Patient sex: F
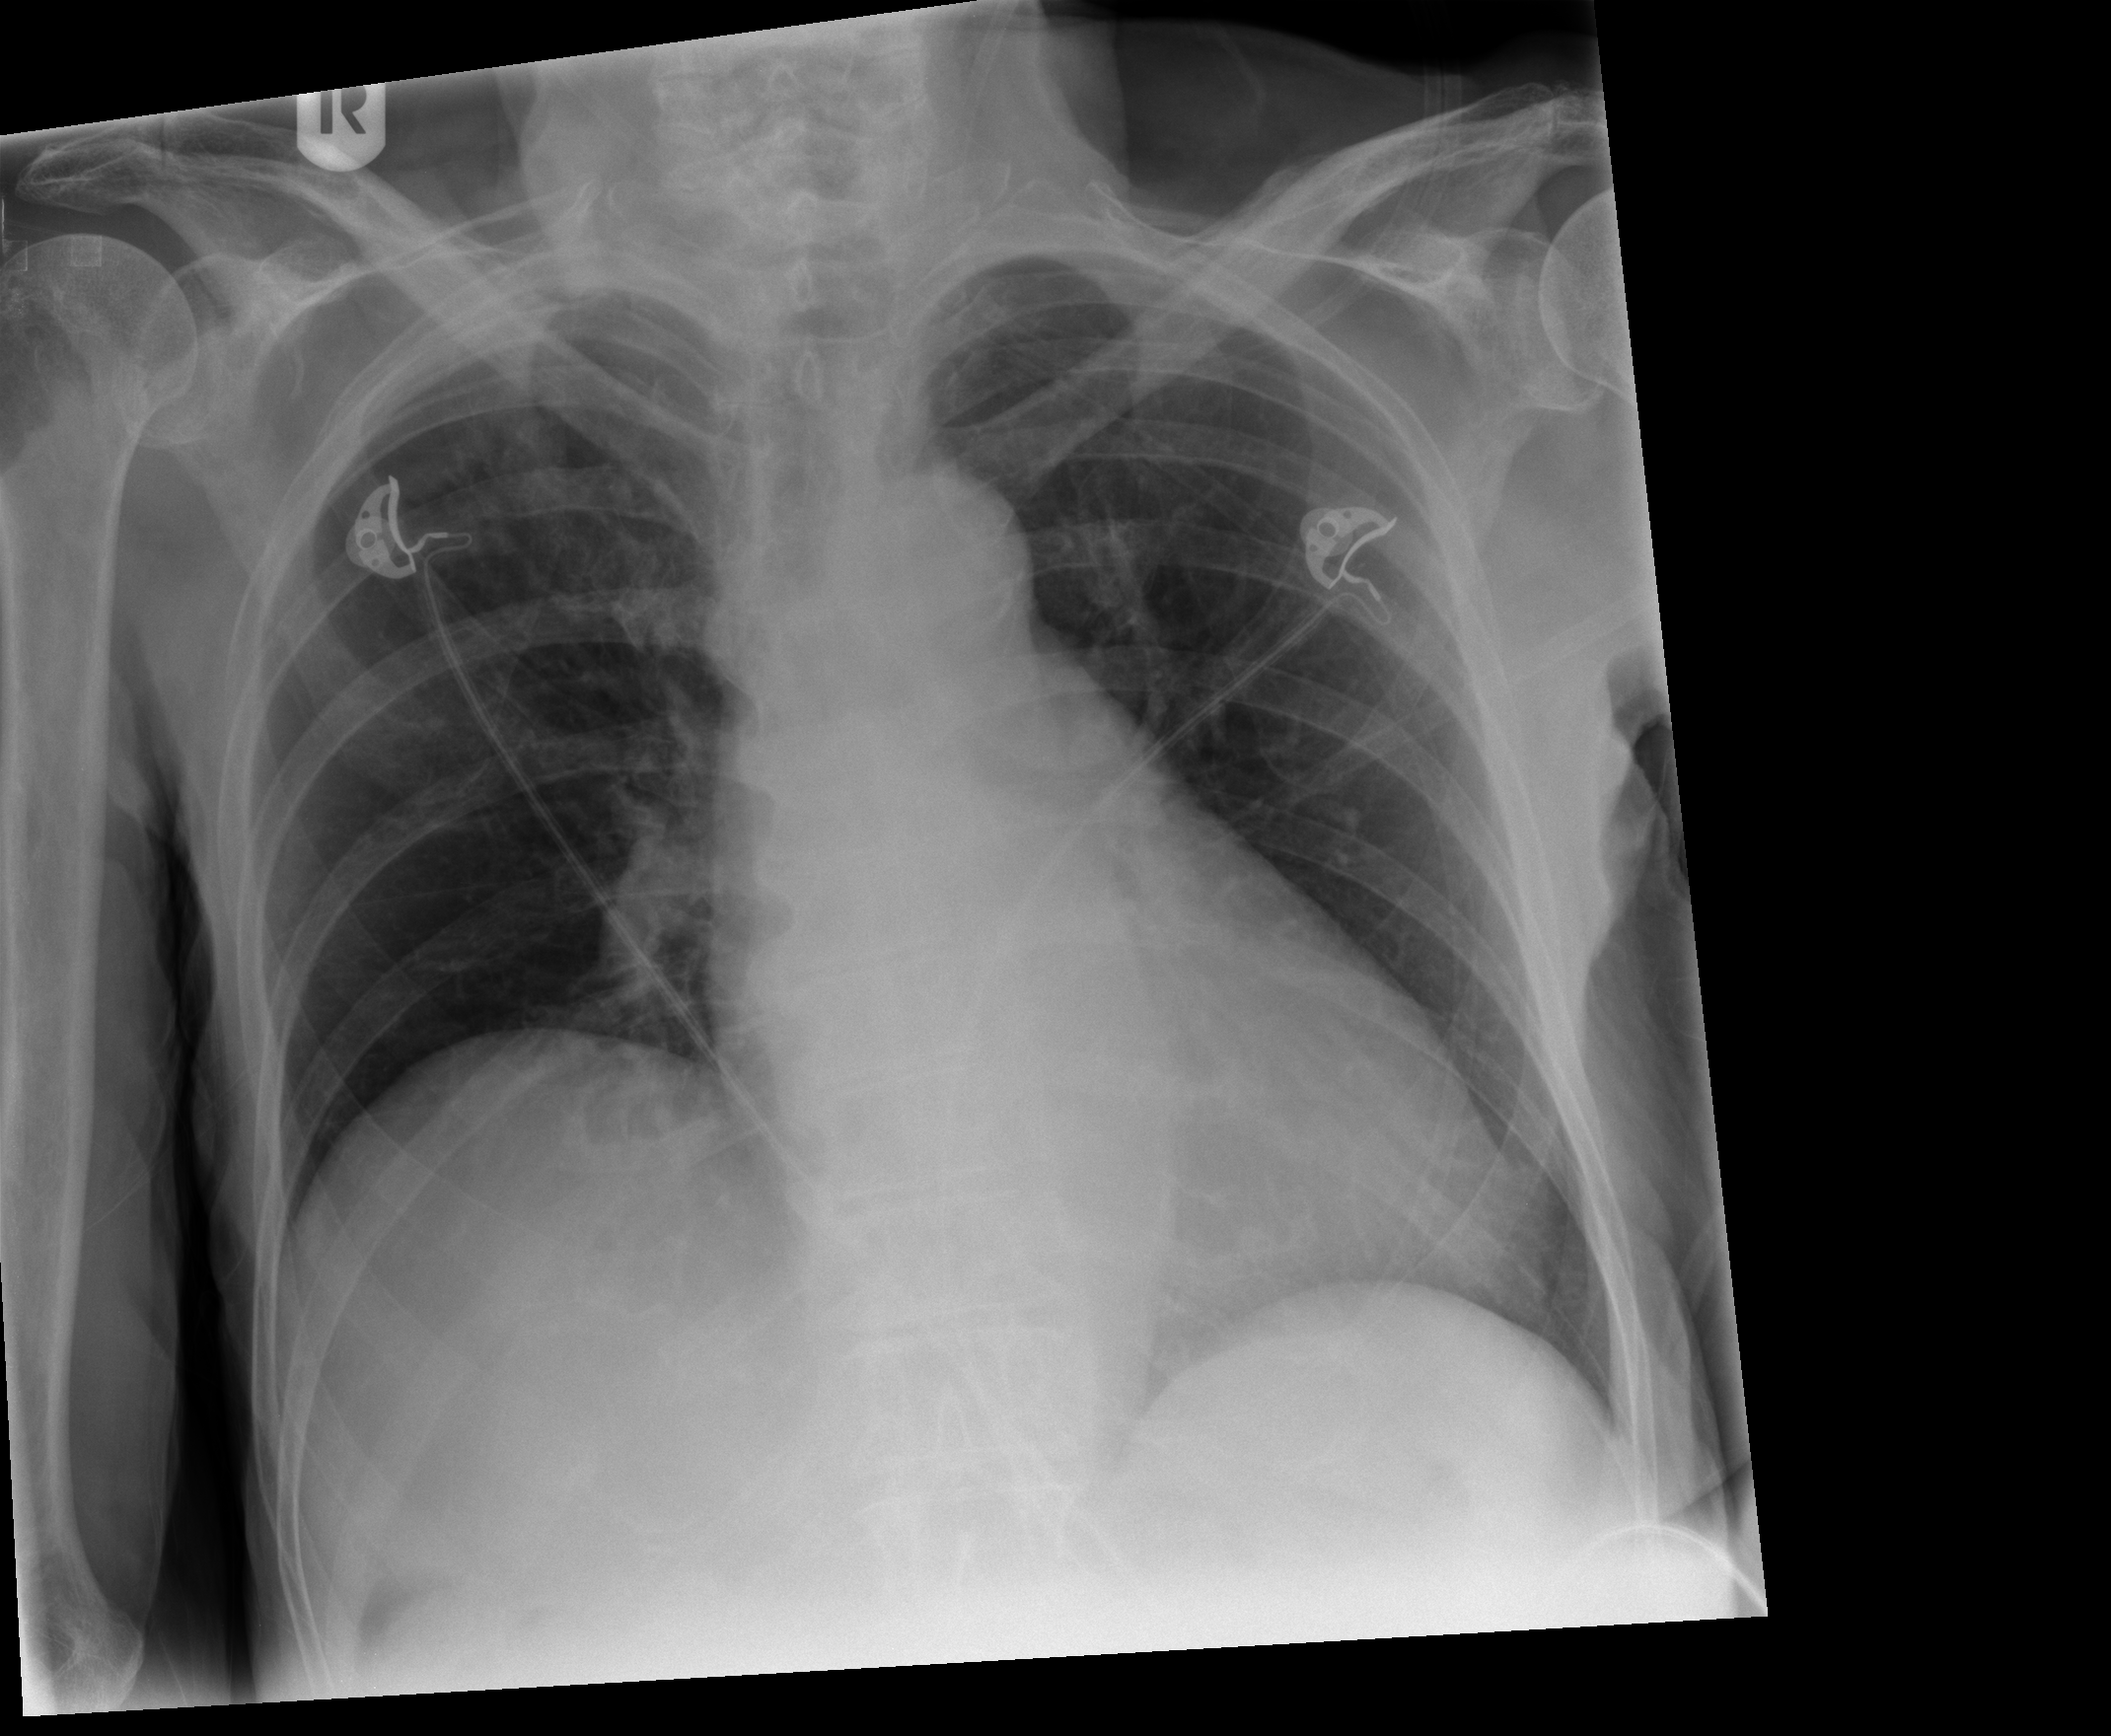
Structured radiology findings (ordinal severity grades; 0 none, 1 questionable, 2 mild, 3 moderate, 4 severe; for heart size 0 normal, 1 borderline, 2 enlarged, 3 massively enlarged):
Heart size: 2
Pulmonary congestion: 0
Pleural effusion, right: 0
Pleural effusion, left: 0
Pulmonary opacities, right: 0
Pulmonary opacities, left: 0
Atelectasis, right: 1
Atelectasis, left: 1